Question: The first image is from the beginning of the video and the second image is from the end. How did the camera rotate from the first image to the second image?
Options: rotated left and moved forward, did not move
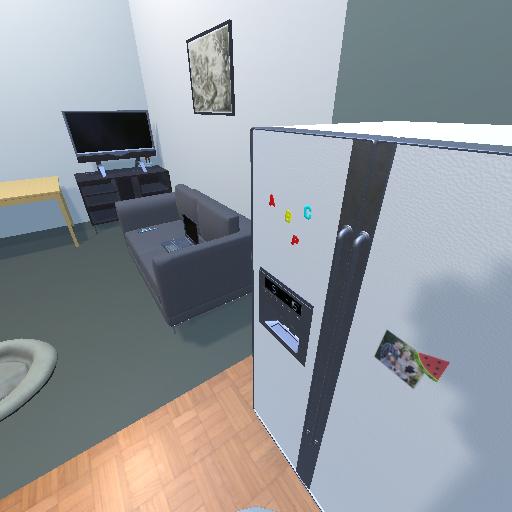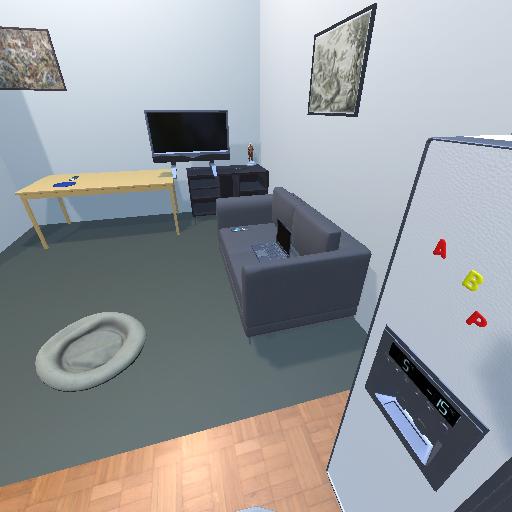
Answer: rotated left and moved forward